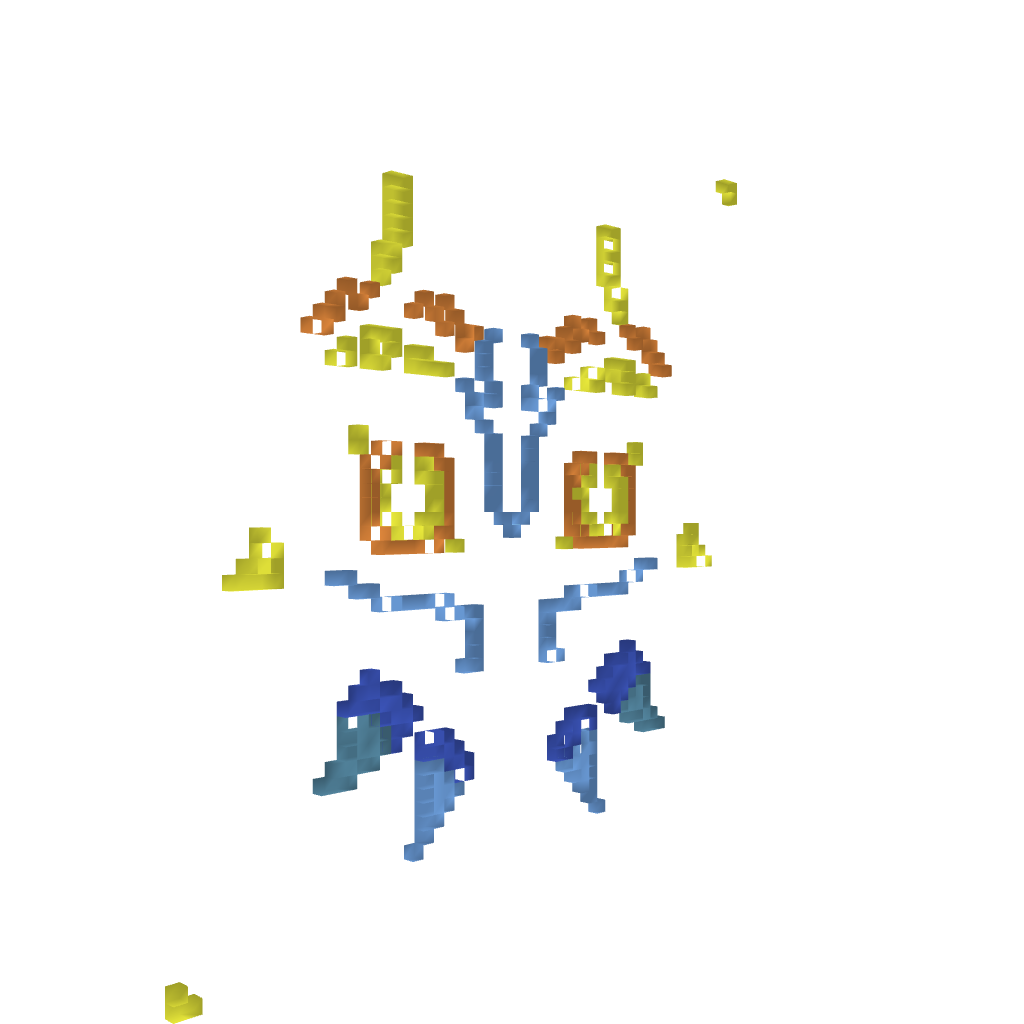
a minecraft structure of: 16 Bit Majora's Mask bad low quality